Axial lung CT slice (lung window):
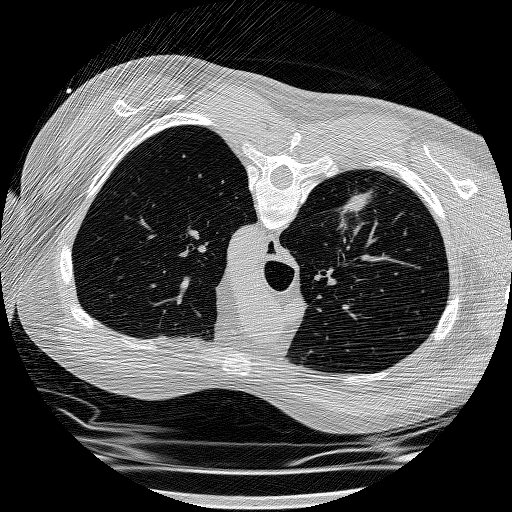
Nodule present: yes
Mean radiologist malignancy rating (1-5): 5